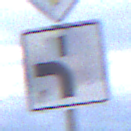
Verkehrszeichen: VerlaufVorfahrtsstrasse5
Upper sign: Vorfahrtsstrasse
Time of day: SunriseSunset
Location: Outdoor (Urban)
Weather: PartlyCloudy
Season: NotSpecified
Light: Natural